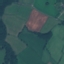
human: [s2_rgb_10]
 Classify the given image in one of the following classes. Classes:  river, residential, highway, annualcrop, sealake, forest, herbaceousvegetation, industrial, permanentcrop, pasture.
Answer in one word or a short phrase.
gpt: Pasture